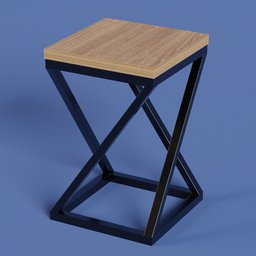
Label: furniture